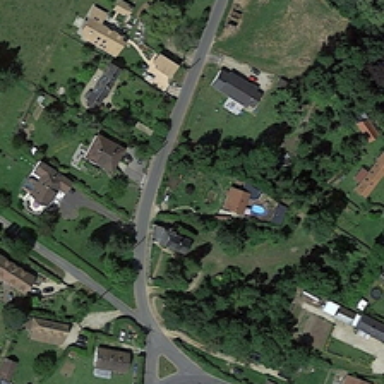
Many buildings and green trees are in a medium residential area .